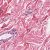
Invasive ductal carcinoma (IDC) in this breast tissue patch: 0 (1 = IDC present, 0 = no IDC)